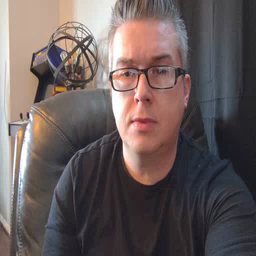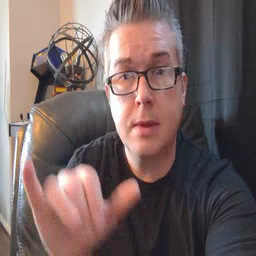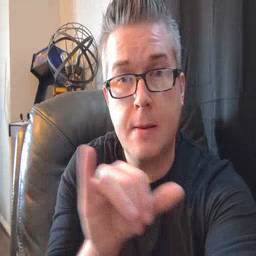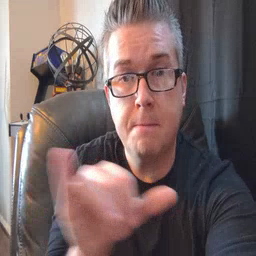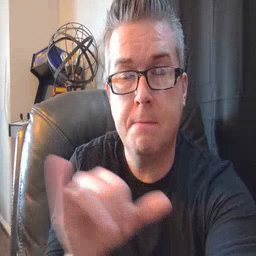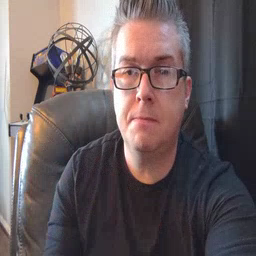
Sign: same